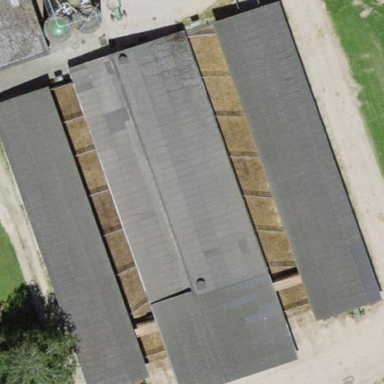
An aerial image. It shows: Farm auxiliary building.